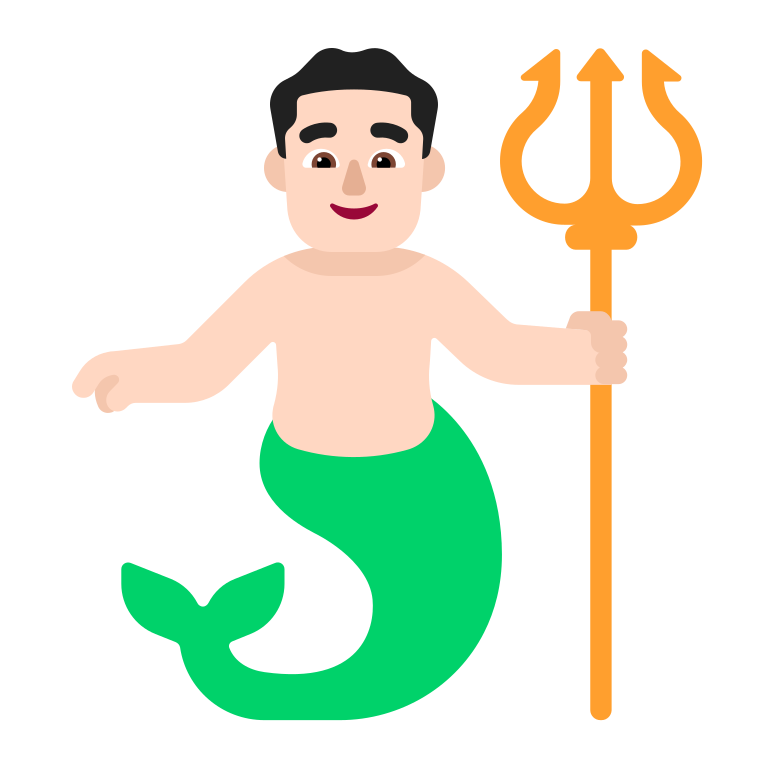
man merpeople flat light